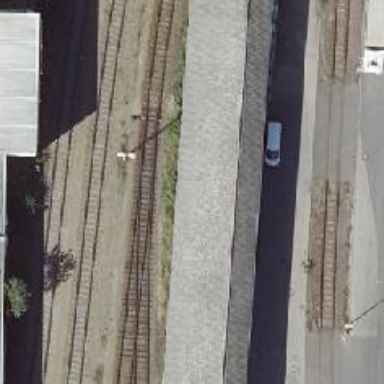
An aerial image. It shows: Railway switch.